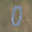
Label: 0